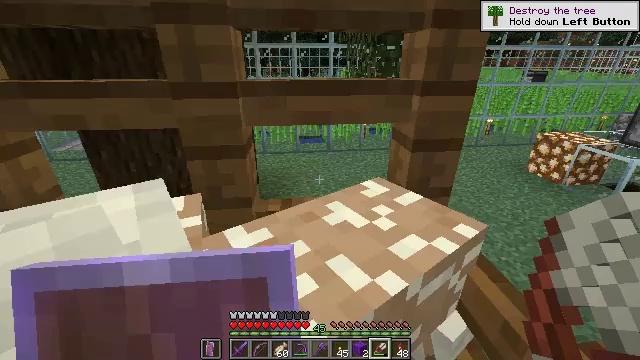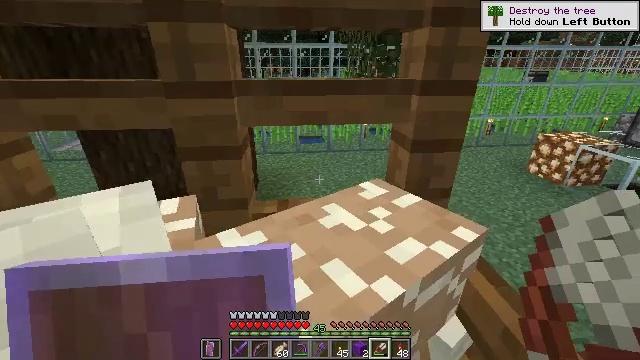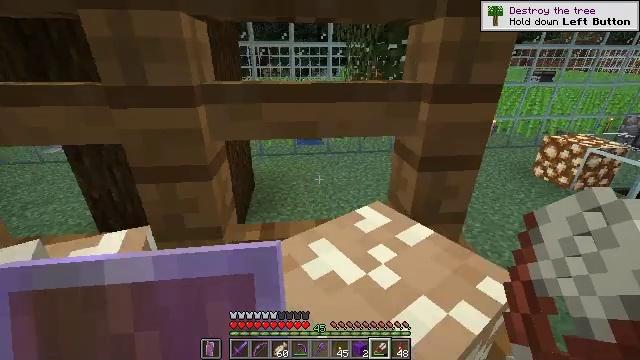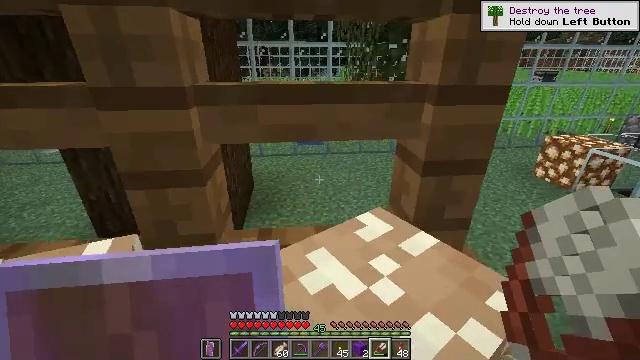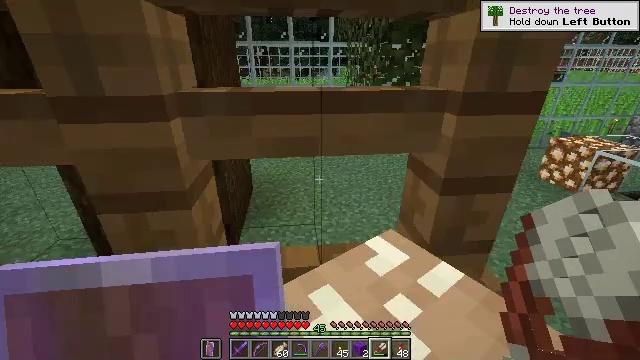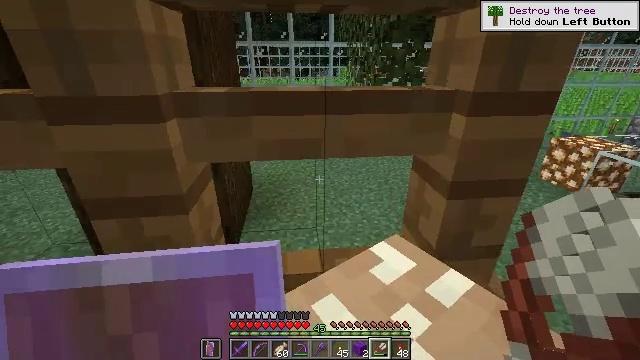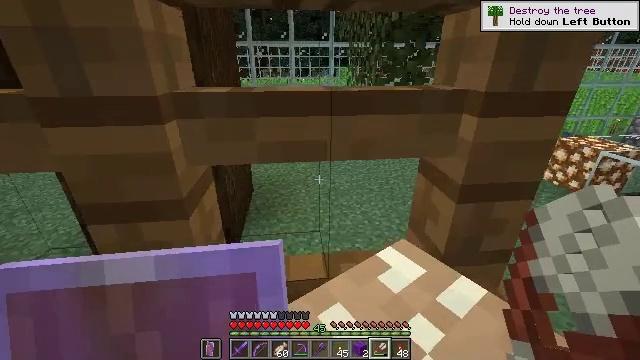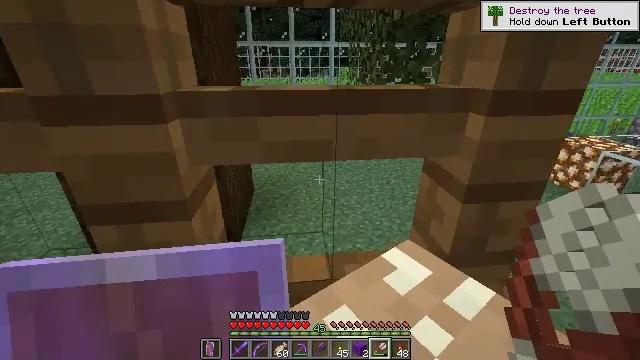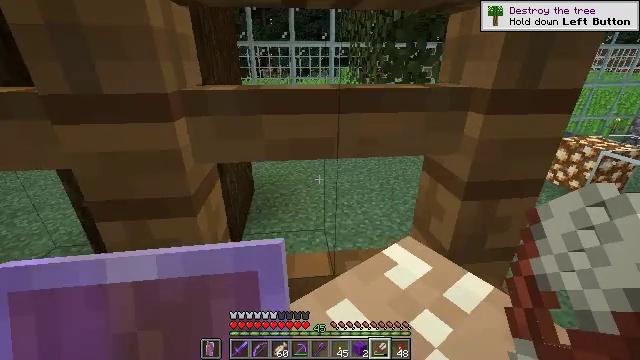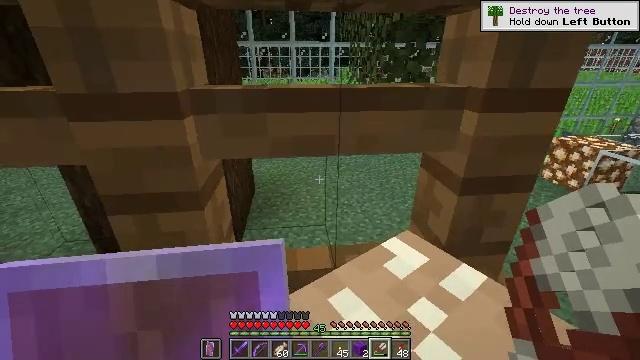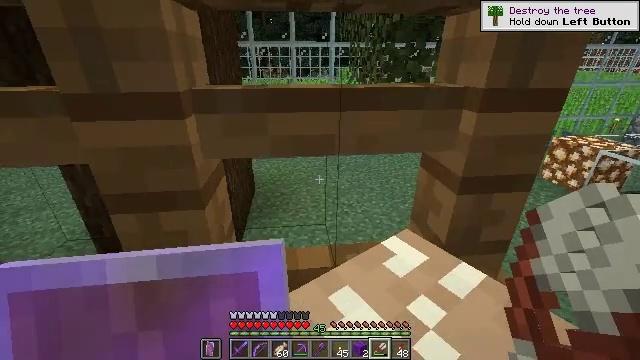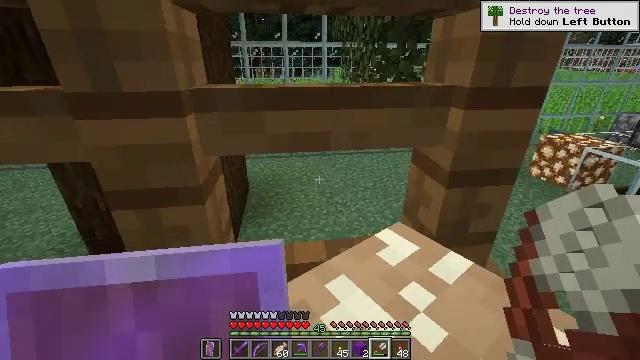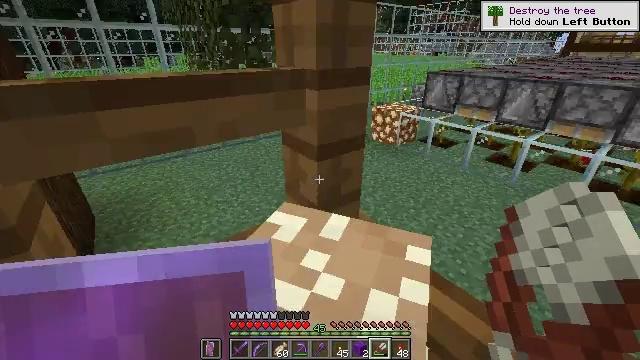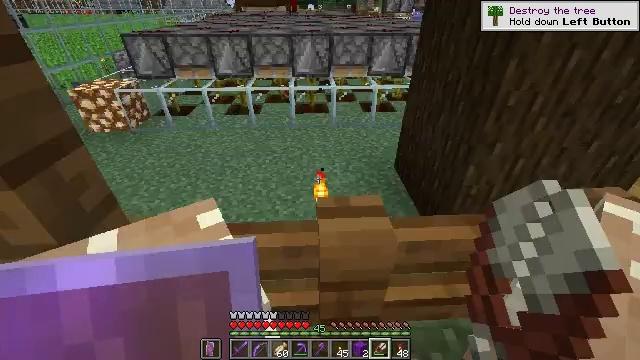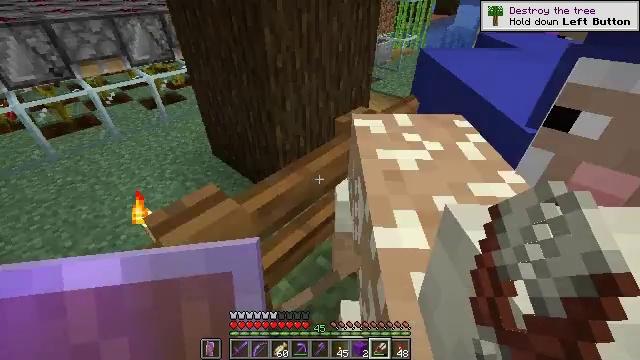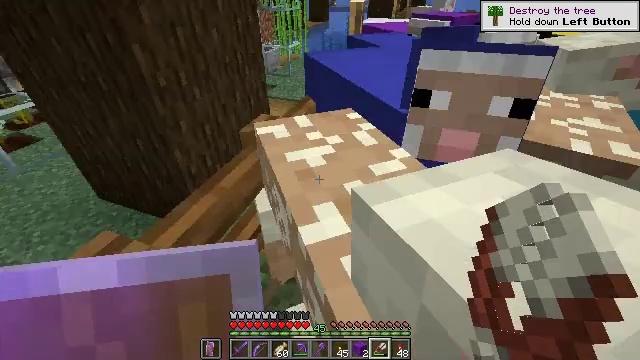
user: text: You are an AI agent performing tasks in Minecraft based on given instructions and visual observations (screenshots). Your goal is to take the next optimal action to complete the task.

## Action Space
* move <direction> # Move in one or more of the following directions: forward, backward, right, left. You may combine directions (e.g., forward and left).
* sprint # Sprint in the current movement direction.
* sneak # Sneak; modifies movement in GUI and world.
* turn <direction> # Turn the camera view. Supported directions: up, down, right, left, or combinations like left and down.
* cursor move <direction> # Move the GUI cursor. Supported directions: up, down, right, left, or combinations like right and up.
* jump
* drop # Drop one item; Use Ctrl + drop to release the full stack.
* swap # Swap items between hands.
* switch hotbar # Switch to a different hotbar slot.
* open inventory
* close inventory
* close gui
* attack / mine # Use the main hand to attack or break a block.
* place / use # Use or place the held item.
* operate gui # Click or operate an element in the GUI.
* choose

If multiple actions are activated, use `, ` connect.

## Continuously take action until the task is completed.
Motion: motion action
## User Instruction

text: Obtain the light blue shulker box by mining it.
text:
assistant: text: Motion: move forward
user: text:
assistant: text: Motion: move forward, use / place
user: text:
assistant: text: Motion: use / place
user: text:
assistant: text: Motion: use / place
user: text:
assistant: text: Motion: use / place
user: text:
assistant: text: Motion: no_op
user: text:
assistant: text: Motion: no_op
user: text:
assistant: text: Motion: no_op
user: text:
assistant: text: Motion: no_op
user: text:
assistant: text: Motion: no_op
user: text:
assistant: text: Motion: turn right
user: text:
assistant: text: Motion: turn right and down
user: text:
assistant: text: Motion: turn right and down
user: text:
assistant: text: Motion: turn right and down
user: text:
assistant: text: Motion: turn right and up
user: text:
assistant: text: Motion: turn right and up
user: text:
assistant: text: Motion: turn right and up
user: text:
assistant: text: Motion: no_op
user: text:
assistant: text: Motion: no_op
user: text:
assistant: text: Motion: no_op
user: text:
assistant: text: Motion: move forward, use / place
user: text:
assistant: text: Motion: move forward, use / place
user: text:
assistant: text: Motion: move forward, use / place
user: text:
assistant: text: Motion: move forward, turn left, use / place
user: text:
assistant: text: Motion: move forward, turn left
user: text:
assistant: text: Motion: use / place
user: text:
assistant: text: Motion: use / place
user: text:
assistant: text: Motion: turn right, use / place
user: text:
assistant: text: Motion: turn right
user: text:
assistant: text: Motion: turn right